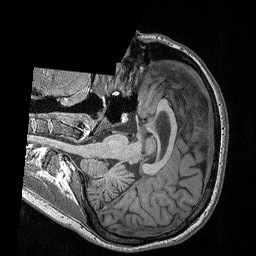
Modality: T1w
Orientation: axial
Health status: ill
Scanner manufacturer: siemens
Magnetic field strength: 3 T
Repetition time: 2.3 s
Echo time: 0.00298 s